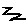
Label: zigzag